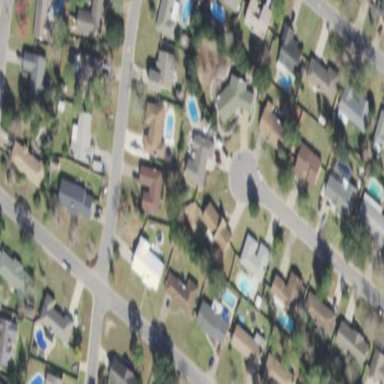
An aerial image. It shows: Single-family residential area.